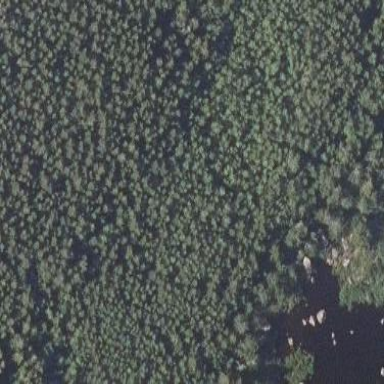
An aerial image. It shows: Swamp in wetland area.